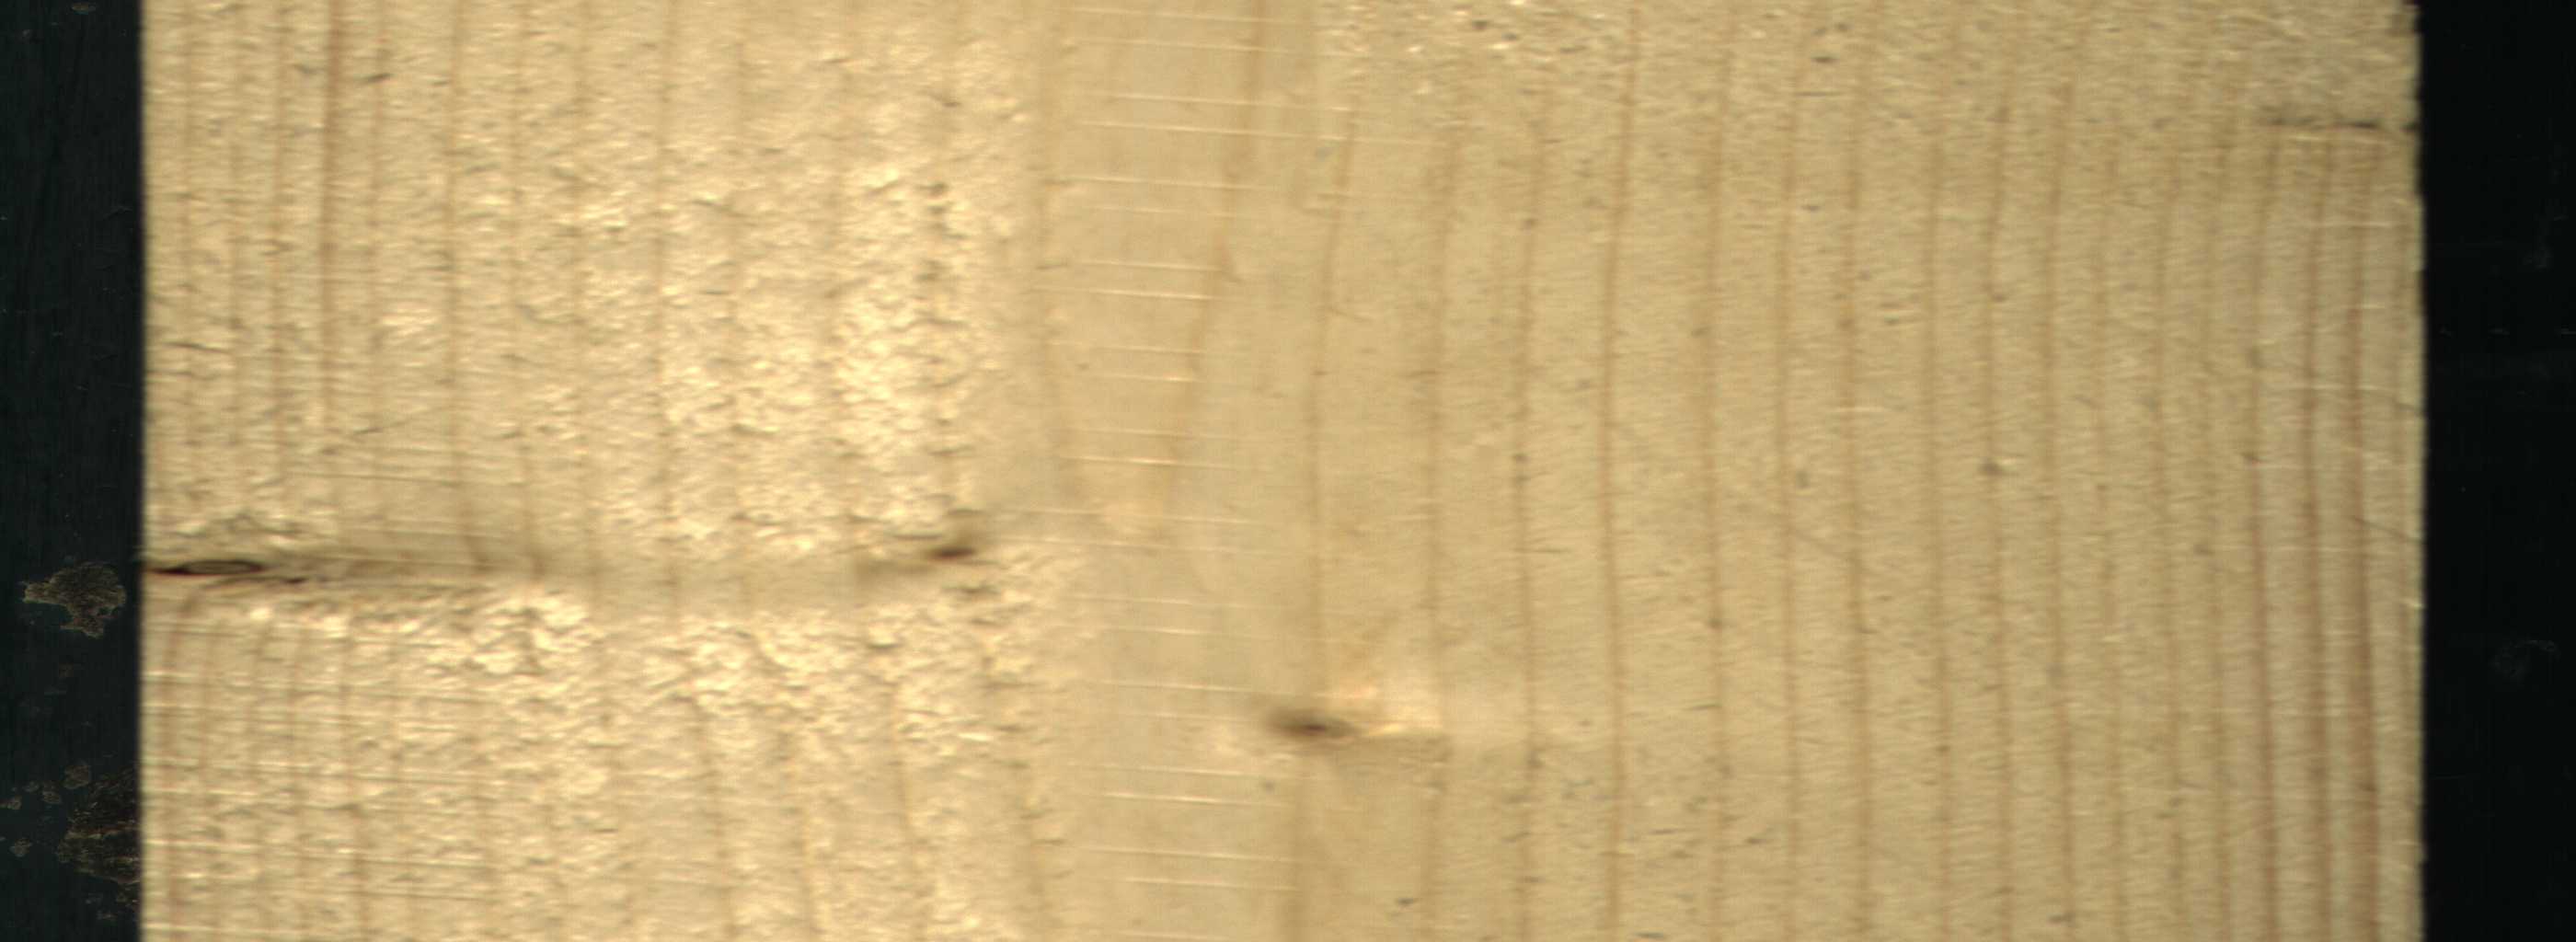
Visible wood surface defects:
Dead_Knot
Live_Knot
Live_Knot